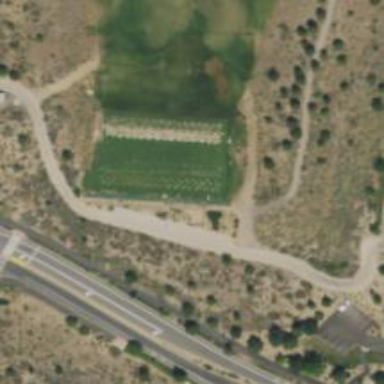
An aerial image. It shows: Golf cartpath that is also road path.